Question: I have 3 columns in my data. The first being a date. I want to plot the 2nd column but change its colour depending on value in 3rd column.
'''
If 3rd column is:
Positive: Black
Negative: Red
zero: Yellow
'''
This is what I am trying:
'''
set palette model RGB defined ( 0 'yellow', 1 'red', 2 'black' )
plot "output2.txt" u 1:2:( $3 < 0 ? 1 : ( $3 > 0 ? 2 : 0 ) ) w lines palette axes x1y1
'''
But I don't get Red ever, even though Column 3 has negative numbers.
EDIT 1
I also get it to work SOMETIMES, but here is a case where it does not:
'''
$ cat t.txt
1 <PHONE>
2 2 <PHONE>
3 3 <PHONE>
4 4 -<PHONE>
5 5 -<PHONE>
6 6 -<PHONE>
7 7 -<PHONE>
'''
Here is my gnu script:
'''
$ cat test.gnu
set terminal wxt size 1500,900
set style fill transparent solid 0.50 noborder
set key font ",6"
set palette model RGB defined ( 0 'yellow', 1 'red', 2 'black' )
plot "t.txt" u 1:2:( $3 < 0 ? 1 : ( $3 > 0 ? 2 : 0 ) ) w lines palette axes x1y1
'''
This is how I call it from cygwin:
'''
~/wgnuplot -e "load "test.gnu"" -persist
'''
This is the result (The yellow line should be red) :

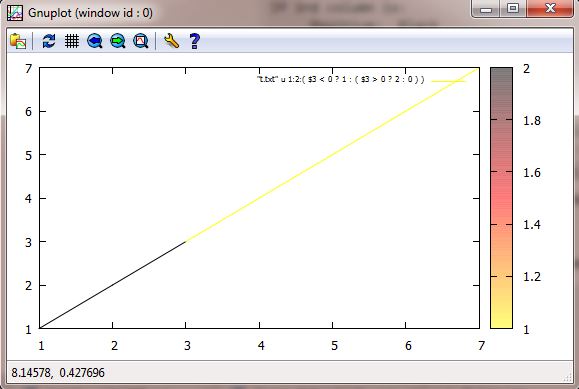
Answer: The values given in the palette aren't absolute values, but the lowest number (here 0) is mapped to the minimum of the 'cbrange' and the highest number (here 2) is mapped to the cb-maximum.
The values given in the third column of the 'using' statement, however, are absolute color values and depend on the 'cbrange'. In your problematic case the autoscaling sets a 'cbrange' of '[1:2]', so that '1' gives yellow, '1.5' gives red and '2' gives black.
Just use 'set cbrange [0:2]' to fix the problem.